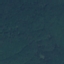
Land use / land cover class: Forest